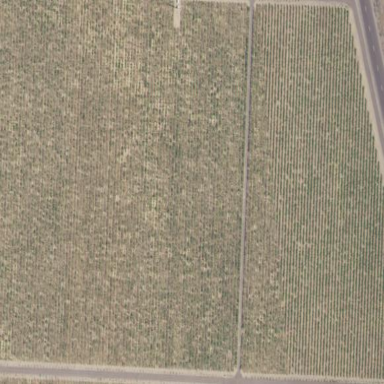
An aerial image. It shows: Vineyard with grape crops.